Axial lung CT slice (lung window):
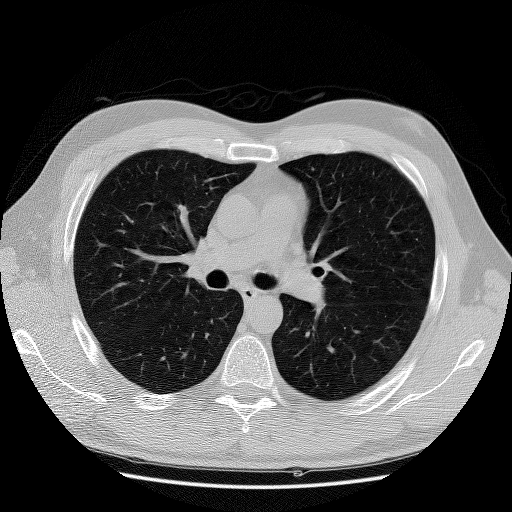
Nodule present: no